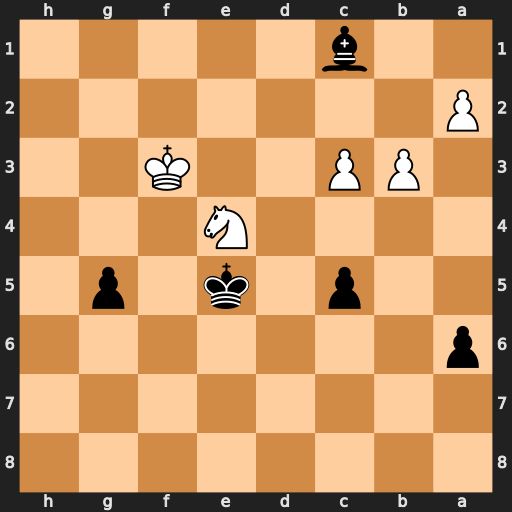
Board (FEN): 8/8/p7/2p1k1p1/4N3/1PP2K2/P7/2b5
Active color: b
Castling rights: -
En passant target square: -
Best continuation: g4+ Kf2 Kxe4